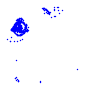
Particle: electron